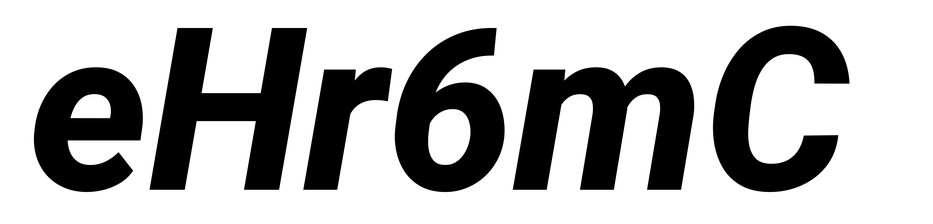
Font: Roboto-Italic_ExtraBold_Italic